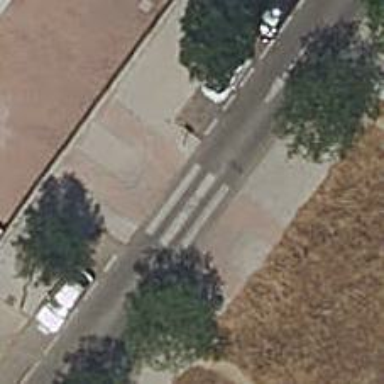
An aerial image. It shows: Uncontrolled footway crossing with markings.